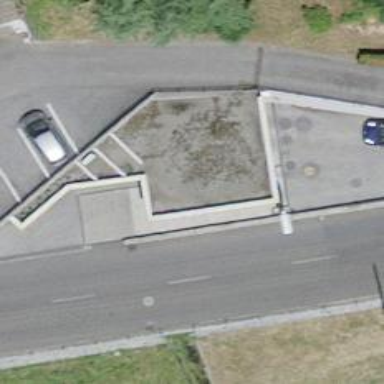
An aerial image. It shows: Kiosk next to fuel station.